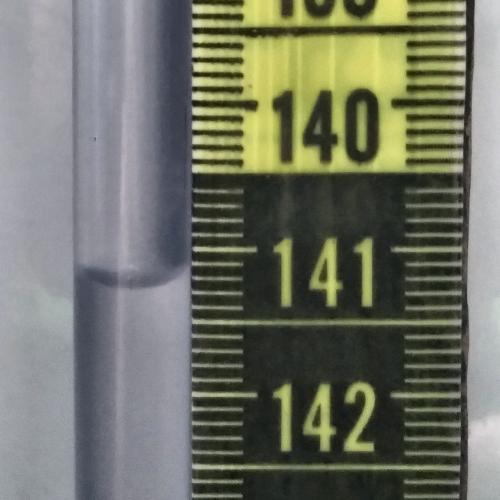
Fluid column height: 141.2 cm